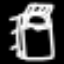
Label: bed